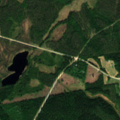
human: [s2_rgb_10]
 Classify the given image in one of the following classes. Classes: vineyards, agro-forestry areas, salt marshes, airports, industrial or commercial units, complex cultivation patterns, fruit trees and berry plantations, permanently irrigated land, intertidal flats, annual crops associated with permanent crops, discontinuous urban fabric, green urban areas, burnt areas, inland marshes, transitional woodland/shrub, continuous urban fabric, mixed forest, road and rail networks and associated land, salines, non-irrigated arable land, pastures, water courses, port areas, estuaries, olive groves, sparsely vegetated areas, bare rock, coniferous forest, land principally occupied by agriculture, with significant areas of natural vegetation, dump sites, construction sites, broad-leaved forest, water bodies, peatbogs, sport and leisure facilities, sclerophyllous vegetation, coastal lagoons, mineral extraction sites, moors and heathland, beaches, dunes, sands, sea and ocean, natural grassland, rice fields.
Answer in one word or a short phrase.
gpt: coniferous forest, mixed forest